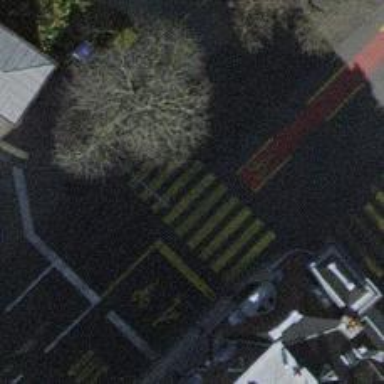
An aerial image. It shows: Road crossing with traffic signals.